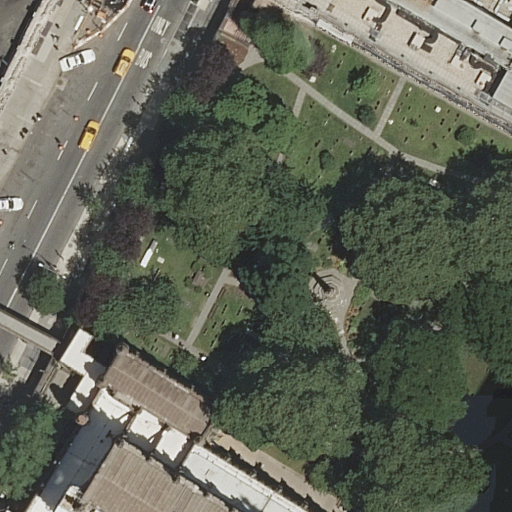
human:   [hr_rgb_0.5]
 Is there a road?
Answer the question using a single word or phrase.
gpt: yes

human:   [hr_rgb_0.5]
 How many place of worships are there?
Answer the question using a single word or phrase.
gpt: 1

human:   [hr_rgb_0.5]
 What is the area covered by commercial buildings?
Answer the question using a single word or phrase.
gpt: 0m2

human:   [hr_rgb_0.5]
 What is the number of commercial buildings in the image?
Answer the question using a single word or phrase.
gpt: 0

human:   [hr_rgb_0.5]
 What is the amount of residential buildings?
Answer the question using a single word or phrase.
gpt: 2

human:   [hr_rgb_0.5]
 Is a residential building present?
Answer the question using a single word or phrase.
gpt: yes

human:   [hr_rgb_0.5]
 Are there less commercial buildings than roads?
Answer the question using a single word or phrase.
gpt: yes

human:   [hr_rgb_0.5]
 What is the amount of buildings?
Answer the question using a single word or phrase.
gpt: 3

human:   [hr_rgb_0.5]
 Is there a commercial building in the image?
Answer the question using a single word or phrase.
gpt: no

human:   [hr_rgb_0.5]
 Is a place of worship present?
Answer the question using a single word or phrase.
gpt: yes

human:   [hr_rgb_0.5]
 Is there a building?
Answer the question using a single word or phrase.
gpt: yes

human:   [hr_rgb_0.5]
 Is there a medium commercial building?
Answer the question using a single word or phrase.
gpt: no

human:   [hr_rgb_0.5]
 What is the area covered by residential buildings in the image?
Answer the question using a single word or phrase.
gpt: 640m2

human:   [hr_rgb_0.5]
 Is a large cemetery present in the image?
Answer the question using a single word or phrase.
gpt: yes

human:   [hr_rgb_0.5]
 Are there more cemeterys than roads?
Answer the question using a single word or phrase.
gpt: no

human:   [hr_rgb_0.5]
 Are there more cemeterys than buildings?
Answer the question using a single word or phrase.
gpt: no

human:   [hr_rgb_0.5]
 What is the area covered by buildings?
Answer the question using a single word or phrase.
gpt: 1786m2

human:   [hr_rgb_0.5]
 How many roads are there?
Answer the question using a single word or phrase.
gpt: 2

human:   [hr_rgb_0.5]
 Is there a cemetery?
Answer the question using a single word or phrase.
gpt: yes

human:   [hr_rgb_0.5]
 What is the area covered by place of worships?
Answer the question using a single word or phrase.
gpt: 1145m2

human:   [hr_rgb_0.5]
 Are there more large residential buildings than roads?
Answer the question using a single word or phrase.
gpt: no

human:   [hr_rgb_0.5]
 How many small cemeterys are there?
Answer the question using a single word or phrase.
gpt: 0

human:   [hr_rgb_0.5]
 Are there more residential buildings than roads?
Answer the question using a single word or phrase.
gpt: no

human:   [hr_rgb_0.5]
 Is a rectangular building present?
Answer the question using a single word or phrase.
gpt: yes

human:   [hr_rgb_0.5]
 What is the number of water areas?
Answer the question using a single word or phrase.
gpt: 0

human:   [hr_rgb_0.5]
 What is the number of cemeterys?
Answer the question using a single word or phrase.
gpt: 1

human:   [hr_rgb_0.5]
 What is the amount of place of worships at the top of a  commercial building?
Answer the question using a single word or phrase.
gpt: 0

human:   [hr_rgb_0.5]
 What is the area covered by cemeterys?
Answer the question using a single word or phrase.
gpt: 6229m2

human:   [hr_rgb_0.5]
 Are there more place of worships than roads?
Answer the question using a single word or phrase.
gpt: no

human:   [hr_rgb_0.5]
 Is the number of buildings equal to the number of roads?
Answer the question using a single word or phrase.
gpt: no

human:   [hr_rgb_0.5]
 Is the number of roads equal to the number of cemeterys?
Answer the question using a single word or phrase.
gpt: no

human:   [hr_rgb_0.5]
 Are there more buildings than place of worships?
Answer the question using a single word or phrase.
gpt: yes

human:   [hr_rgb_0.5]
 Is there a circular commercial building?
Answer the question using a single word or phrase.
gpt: no

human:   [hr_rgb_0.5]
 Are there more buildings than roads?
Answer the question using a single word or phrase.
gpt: yes

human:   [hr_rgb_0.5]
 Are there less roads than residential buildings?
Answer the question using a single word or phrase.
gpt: no

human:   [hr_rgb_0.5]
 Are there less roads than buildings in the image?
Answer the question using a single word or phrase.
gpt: yes

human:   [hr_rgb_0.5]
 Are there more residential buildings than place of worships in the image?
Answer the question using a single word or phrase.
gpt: yes

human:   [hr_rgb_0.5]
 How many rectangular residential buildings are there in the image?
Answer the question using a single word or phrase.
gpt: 2

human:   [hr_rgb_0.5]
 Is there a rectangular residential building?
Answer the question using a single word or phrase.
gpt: yes

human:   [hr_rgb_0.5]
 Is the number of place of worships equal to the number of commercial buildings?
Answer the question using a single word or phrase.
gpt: no

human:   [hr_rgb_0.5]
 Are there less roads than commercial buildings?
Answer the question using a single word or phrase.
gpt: no

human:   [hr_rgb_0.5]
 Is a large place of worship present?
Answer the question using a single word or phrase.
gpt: yes

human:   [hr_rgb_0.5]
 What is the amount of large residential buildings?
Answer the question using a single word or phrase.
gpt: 1

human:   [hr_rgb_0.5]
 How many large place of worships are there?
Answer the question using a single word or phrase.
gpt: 1

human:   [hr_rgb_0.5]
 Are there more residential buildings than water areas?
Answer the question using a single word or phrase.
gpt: yes

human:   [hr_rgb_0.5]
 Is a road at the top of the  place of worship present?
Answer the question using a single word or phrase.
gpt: yes

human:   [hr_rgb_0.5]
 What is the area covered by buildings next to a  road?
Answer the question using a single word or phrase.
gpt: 1786m2

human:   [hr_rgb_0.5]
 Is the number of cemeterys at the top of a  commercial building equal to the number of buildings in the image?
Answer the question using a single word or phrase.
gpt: no

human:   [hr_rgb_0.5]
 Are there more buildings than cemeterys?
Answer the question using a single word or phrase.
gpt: yes

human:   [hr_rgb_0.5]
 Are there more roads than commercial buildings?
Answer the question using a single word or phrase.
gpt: yes

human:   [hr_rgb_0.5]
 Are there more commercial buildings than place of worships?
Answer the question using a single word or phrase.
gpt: no

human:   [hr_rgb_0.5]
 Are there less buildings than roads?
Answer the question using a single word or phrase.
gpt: no

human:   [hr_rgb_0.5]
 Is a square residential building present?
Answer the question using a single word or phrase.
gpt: no

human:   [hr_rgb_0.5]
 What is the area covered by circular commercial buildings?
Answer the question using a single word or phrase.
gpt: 0m2

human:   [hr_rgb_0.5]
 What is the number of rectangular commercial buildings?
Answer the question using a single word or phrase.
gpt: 0

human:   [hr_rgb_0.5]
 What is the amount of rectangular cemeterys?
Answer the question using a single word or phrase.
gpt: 0

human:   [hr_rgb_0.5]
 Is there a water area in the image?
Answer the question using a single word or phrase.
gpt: no

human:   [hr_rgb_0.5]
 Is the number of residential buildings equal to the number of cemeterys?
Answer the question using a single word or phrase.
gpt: no

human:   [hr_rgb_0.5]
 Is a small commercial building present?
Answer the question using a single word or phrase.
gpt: no

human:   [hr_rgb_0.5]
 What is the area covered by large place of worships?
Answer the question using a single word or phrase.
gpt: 1145m2

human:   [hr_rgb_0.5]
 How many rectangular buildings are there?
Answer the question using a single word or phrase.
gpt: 2

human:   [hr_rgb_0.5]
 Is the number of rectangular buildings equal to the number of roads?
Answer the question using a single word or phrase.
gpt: yes

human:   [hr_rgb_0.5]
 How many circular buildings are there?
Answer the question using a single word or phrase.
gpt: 0

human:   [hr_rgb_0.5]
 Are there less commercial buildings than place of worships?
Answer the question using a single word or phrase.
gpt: yes